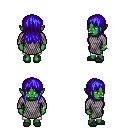
a pixel art fantasy rpg character, female body template, orc, green skin, chain mail, white pants, blue unkempt hairstyle, bracelets, gray slippers, four views (front, back, left, right), 2x2 character sprite sheet, small pixel art, hard edges, no anti-aliasing